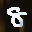
Label: 8